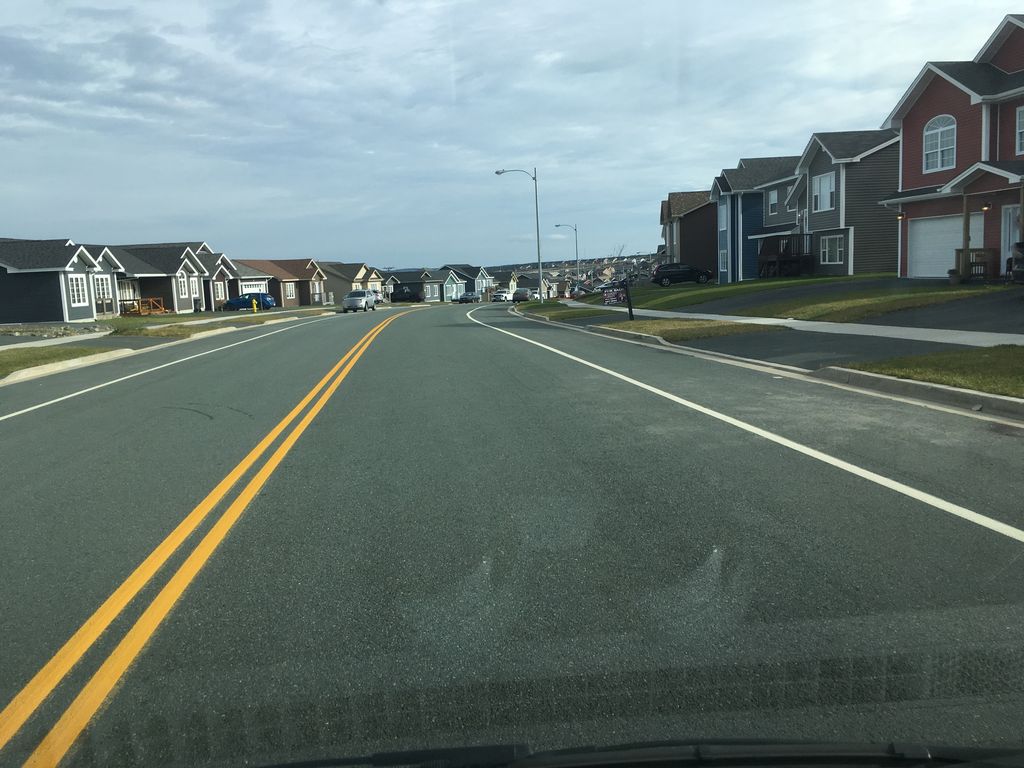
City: st_johns